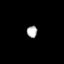
Tissue: prostate
Cell type: Epithelial cells
Senescence score: 0.7149
Nuclear area (px): 118
Mean DAPI intensity: 181.475